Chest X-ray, PA view. Patient: 21 years old, sex M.
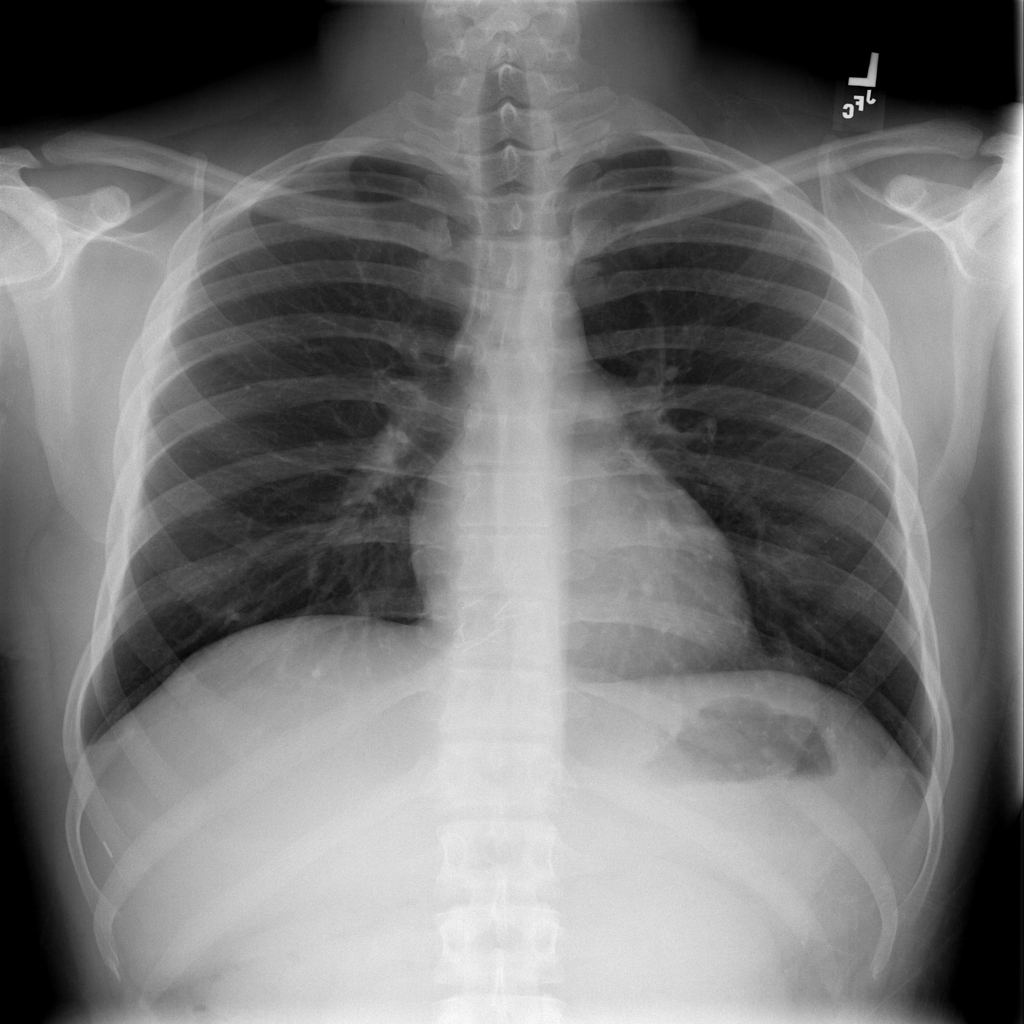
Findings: No Finding